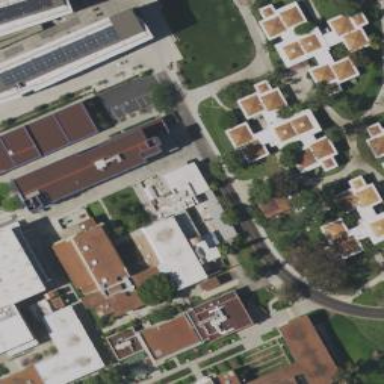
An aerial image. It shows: View of university building.